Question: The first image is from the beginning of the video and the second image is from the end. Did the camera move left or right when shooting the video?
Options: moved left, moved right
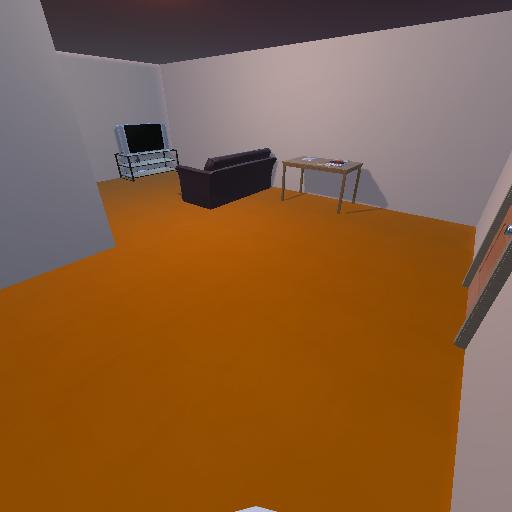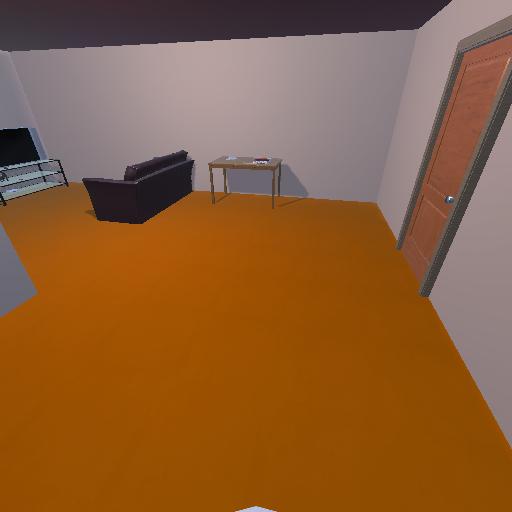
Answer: moved left